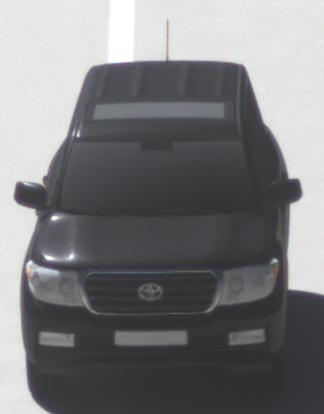
Make: Toyota
Model: Land Cruiser V8 4.7
Detailed model: Land Cruiser V8 (J20)
Model produced from: 2008/03
Model produced until: 2009/11
Doors: 5
Color: black
Road condition: dry road
Daytime: midday
Contrast: high contrast